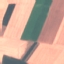
Label: AnnualCrop